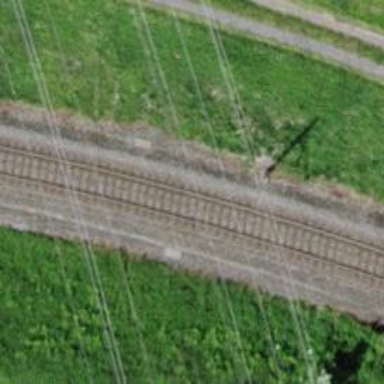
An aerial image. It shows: Single railway track with electrification through contact line.